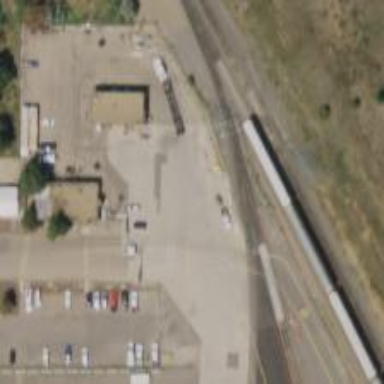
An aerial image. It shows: Railway siding for service.